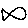
Label: fish